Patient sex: M
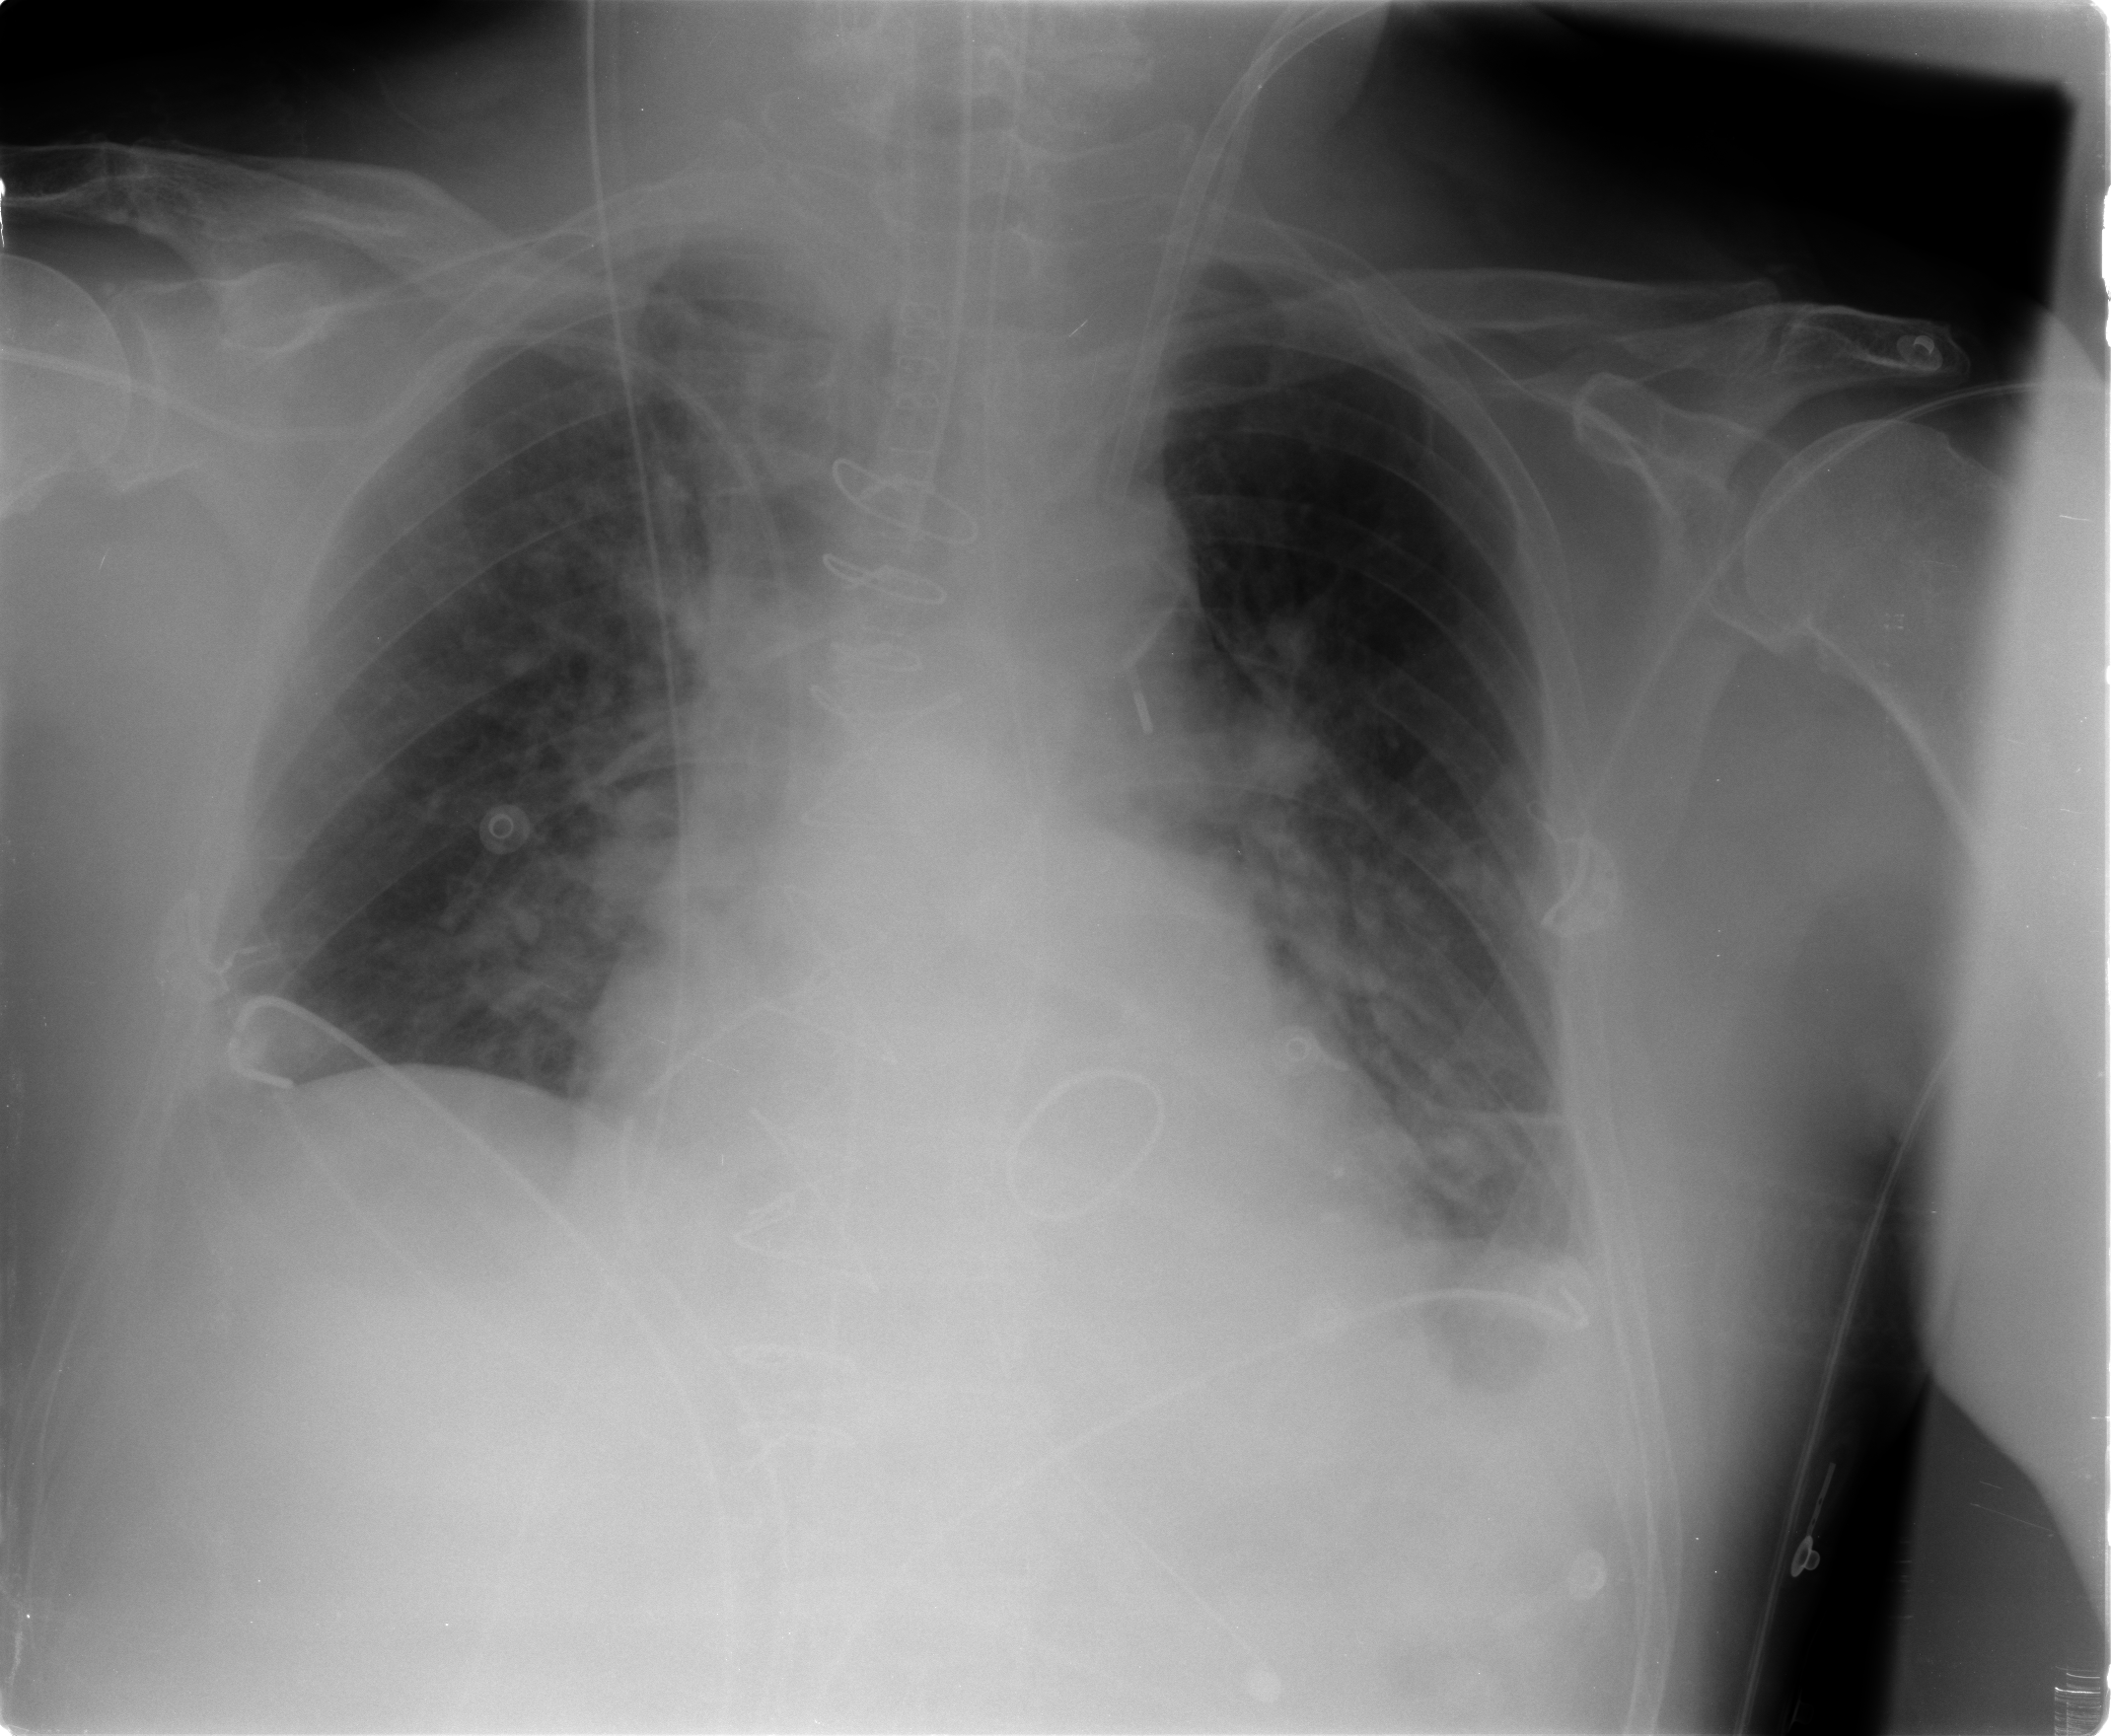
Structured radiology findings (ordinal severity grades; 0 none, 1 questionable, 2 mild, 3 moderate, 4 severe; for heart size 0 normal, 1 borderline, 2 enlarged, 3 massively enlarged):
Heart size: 1
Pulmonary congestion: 2
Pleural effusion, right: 1
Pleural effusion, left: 2
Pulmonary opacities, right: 0
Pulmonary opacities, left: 1
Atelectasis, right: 1
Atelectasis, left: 2